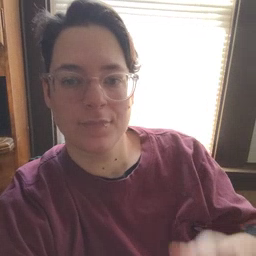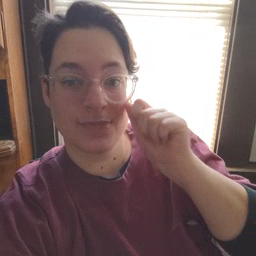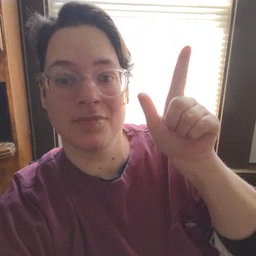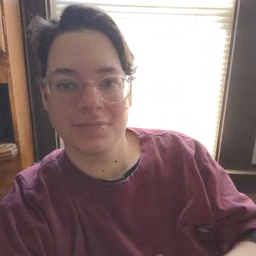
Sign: awake